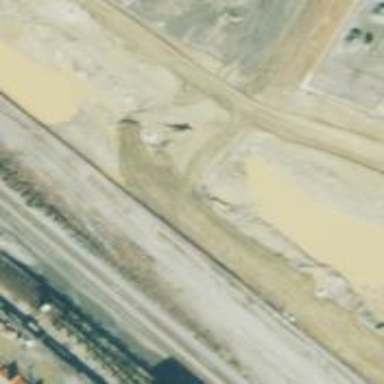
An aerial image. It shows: Abandoned railway yard.